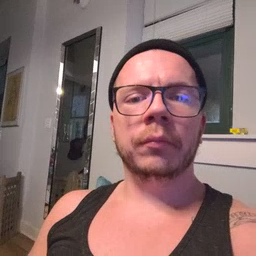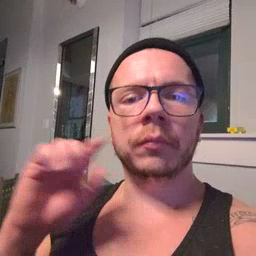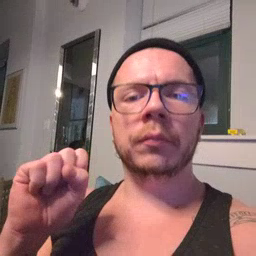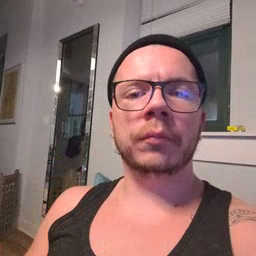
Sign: loud